Question: I'm working on a pie chart mock. That I need to try and match the designs to have the label extruding out with a horizontal line attached to the slice ticks. Is this possible? It would be a bonus to have the black dots form on the segments.

<URL>
Here is the code for the tick marks. Would it be a case of creating another set of lines that intersect?
'''
//draw tick marks
var label_group = d3.select('#'+pieId+' .label_group');
lines = label_group.selectAll("line").data(filteredData);
lines.enter().append("svg:line")
.attr("x1", 0)
.attr("x2", 0)
.attr("y1", function(d){
if(d.value > threshold){
return -that.r-3;
}else{
return -that.r;
}
})
.attr("y2", function(d){
if(d.value > threshold){
return -that.r-8;
}
else{
return -that.r;
}
})
.attr("stroke", "gray")
.attr("transform", function(d) {
return "rotate(" + (d.startAngle+d.endAngle)/2 * (180/Math.PI) + ")";
});
lines.transition()
.duration(this.tweenDuration)
.attr("transform", function(d) {
return "rotate(" + (d.startAngle+d.endAngle)/2 * (180/Math.PI) + ")";
});
lines.exit().remove();
'''
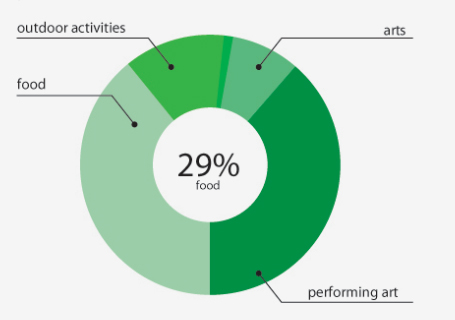
Answer: To conclude I've wrapped the very latest code for this in a jquery plugin. Its now possible to develop multiple pie charts with these labels.
LATEST CODE - ** <URL> - removes label properly on exit.

'''
$(document).ready(function() {
(function( $ ){
var methods = {
el: "",
init : function(options) {
var clone = jQuery.extend(true, {}, options["data"]);
methods.el = this;
methods.setup(clone, options["width"], options["height"], options["r"], options["ir"]);
},
getArc: function(radius, innerradius){
var arc = d3.svg.arc()
.innerRadius(innerradius)
.outerRadius(radius);
return arc;
},
setup: function(dataset, w, h, r, ir){
var padding = 80;
this.width = w;
this.height = h;
this.radius = r
this.innerradius = ir;
this.color = d3.scale.category20();
this.pie = d3.layout.pie()
.sort(null)
.value(function(d) { return d.total; });
this.arc = this.getArc(this.radius, this.innerradius);
this.svg = d3.select(methods.el["selector"]).append("svg")
.attr("width", this.width + padding)
.attr("height", this.height + padding)
.append("g")
.attr("class", "piechart")
.attr("transform", "translate(" + ((this.width/2) + (padding/2)) + "," + ((this.height/2) + (padding/2)) + ")");
this.segments = this.svg.append("g")
.attr("class", "segments");
this.labels = this.svg.append("g")
.attr("class", "labels");
this.pointers = this.svg.append("g")
.attr("class", "pointers");
},
oldPieData: "",
pieTween: function(r, ir, d, i){
var that = this;
var theOldDataInPie = methods.oldPieData;
// Interpolate the arcs in data space
var s0;
var e0;
if(theOldDataInPie[i]){
s0 = theOldDataInPie[i].startAngle;
e0 = theOldDataInPie[i].endAngle;
} else if (!(theOldDataInPie[i]) && theOldDataInPie[i-1]) {
s0 = theOldDataInPie[i-1].endAngle;
e0 = theOldDataInPie[i-1].endAngle;
} else if(!(theOldDataInPie[i-1]) && theOldDataInPie.length > 0){
s0 = theOldDataInPie[theOldDataInPie.length-1].endAngle;
e0 = theOldDataInPie[theOldDataInPie.length-1].endAngle;
} else {
s0 = 0;
e0 = 0;
}
var i = d3.interpolate({startAngle: s0, endAngle: e0}, {startAngle: d.startAngle, endAngle: d.endAngle});
return function(t) {
var b = i(t);
return methods.getArc(r, ir)(b);
};
},
removePieTween: function(r, ir, d, i) {
var that = this;
s0 = 2 * Math.PI;
e0 = 2 * Math.PI;
var i = d3.interpolate({startAngle: d.startAngle, endAngle: d.endAngle}, {startAngle: s0, endAngle: e0});
return function(t) {
var b = i(t);
return methods.getArc(r, ir)(b);
};
},
update: function(dataSet){
var that = this;
methods.el = this;
var r = $(methods.el["selector"]).data("r");
var ir = $(methods.el["selector"]).data("ir");
methods.svg = d3.select(methods.el["selector"] + " .piechart");
methods.segments = d3.select(methods.el["selector"] + " .segments");
methods.labels = d3.select(methods.el["selector"] + " .labels");
methods.pointers = d3.select(methods.el["selector"] + " .pointers");
dataSet.forEach(function(d) {
d.total = +d.value;
});
this.piedata = methods.pie(dataSet);
//__slices
this.path = methods.segments.selectAll("path.pie")
.data(this.piedata);
this.path.enter().append("path")
.attr("class", "pie")
.attr("fill", function(d, i) {
return methods.color(i);
})
.transition()
.duration(300)
.attrTween("d", function(d, i) {
return methods.pieTween(r, ir, d, i);
});
this.path
.transition()
.duration(300)
.attrTween("d", function(d, i) {
return methods.pieTween(r, ir, d, i);
});
this.path.exit()
.transition()
.duration(300)
.attrTween("d", function(d, i) {
return methods.removePieTween(r, ir, d, i);
})
.remove();
//__slices
//__labels
var labels = methods.labels.selectAll("text")
.data(this.piedata);
labels.enter()
.append("text")
.attr("text-anchor", "middle")
labels
.attr("x", function(d) {
var a = d.startAngle + (d.endAngle - d.startAngle)/2 - Math.PI/2;
d.cx = Math.cos(a) * (ir+((r-ir)/2));
return d.x = Math.cos(a) * (r + 20);
})
.attr("y", function(d) {
var a = d.startAngle + (d.endAngle - d.startAngle)/2 - Math.PI/2;
d.cy = Math.sin(a) * (ir+((r-ir)/2));
return d.y = Math.sin(a) * (r + 20);
})
.text(function(d) {
return d.data.label;
})
.each(function(d) {
var bbox = this.getBBox();
d.sx = d.x - bbox.width/2 - 2;
d.ox = d.x + bbox.width/2 + 2;
d.sy = d.oy = d.y + 5;
})
.transition()
.duration(300)
labels
.transition()
.duration(300)
labels.exit()
.transition()
.duration(300)
//__labels
//__pointers
methods.pointers.append("defs").append("marker")
.attr("id", "circ")
.attr("markerWidth", 6)
.attr("markerHeight", 6)
.attr("refX", 3)
.attr("refY", 3)
.append("circle")
.attr("cx", 3)
.attr("cy", 3)
.attr("r", 3);
var pointers = methods.pointers.selectAll("path.pointer")
.data(this.piedata);
pointers.enter()
.append("path")
.attr("class", "pointer")
.style("fill", "none")
.style("stroke", "black")
.attr("marker-end", "url(#circ)");
pointers
.attr("d", function(d) {
if(d.cx > d.ox) {
return "M" + d.sx + "," + d.sy + "L" + d.ox + "," + d.oy + " " + d.cx + "," + d.cy;
} else {
return "M" + d.ox + "," + d.oy + "L" + d.sx + "," + d.sy + " " + d.cx + "," + d.cy;
}
})
.transition()
.duration(300)
pointers
.transition()
.duration(300)
pointers.exit()
.transition()
.duration(300)
//__pointers
this.oldPieData = this.piedata;
}
};
$.fn.piechart = function(methodOrOptions) {
if ( methods[methodOrOptions] ) {
return methods[ methodOrOptions ].apply( this, Array.prototype.slice.call( arguments, 1 ));
} else if ( typeof methodOrOptions === 'object' || ! methodOrOptions ) {
// Default to "init"
return methods.init.apply( this, arguments );
} else {
$.error( 'Method ' + methodOrOptions + ' does not exist' );
}
};
})(jQuery);
var dataCharts = [
{
"data": [
{
"segments": [
{
"label": "apple",
"value": 53245
},
{
"label": "cherry",
"value": 145
},
{
"label": "pear",
"value": 2245
},
{
"label": "bananana",
"value": 15325
}
]
}
]
},
{
"data": [
{
"segments": [
{
"label": "milk",
"value": 532
},
{
"label": "cheese",
"value": 145
},
{
"label": "grapes",
"value": 22
}
]
}
]
},
{
"data": [
{
"segments": [
{
"label": "pineapple",
"value": 1532
},
{
"label": "orange",
"value": 1435
},
{
"label": "grapes",
"value": 22
}
]
}
]
},
{
"data": [
{
"segments": [
{
"label": "lemons",
"value": 133
},
{
"label": "mango",
"value": 435
},
{
"label": "melon",
"value": 2122
}
]
}
]
}
];
var clone = jQuery.extend(true, {}, dataCharts);
//__invoke concentric
$('[data-role="piechart"]').each(function(index) {
var selector = "piechart"+index;
$(this).attr("id", selector);
var options = {
data: clone[0].data,
width: $(this).data("width"),
height: $(this).data("height"),
r: $(this).data("r"),
ir: $(this).data("ir")
}
$("#"+selector).piechart(options);
$("#"+selector).piechart('update', clone[0].data[0].segments);
});
$(".testers a").on( "click", function(e) {
e.preventDefault();
var clone = jQuery.extend(true, {}, dataCharts);
var min = 0;
var max = 3;
//__invoke pie chart
$('[data-role="piechart"]').each(function(index) {
pos = Math.floor(Math.random() * (max - min + 1)) + min;
$("#"+$(this).attr("id")).piechart('update', clone[pos].data[0].segments);
});
});
});
'''